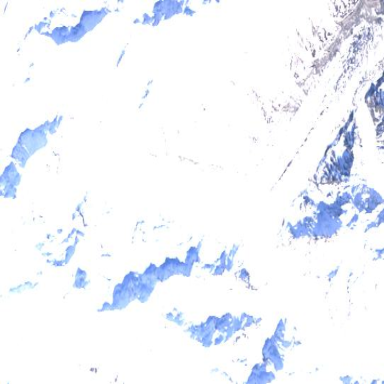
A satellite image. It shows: Majestic glacier in the distance.